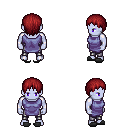
a pixel art fantasy rpg character, male body template, dark elf, purple skin, chain tabard jacket, metal pants, brunette plain hairstyle, gray slippers, four views (front, back, left, right), 2x2 character sprite sheet, small pixel art, hard edges, no anti-aliasing